Interaction volume radius: 10 \u00c5
Interaction volume height: 15 \u00c5
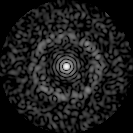
Disorder parameter: 0.8486